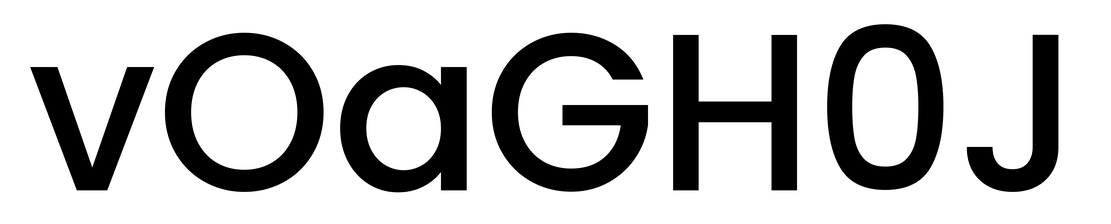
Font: Poppins-Medium